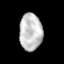
Tissue: prostate
Cell type: T cells
Senescence score: 0.3546
Nuclear area (px): 826
Mean DAPI intensity: 193.838